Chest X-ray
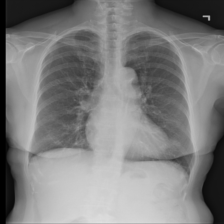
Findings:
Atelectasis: negative
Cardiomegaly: negative
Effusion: negative
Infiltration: negative
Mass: negative
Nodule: negative
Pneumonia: negative
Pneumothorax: negative
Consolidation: negative
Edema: negative
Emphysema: negative
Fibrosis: negative
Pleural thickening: negative
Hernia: negative